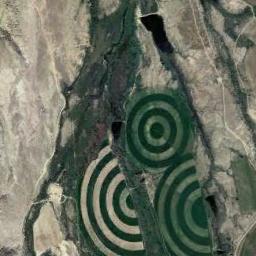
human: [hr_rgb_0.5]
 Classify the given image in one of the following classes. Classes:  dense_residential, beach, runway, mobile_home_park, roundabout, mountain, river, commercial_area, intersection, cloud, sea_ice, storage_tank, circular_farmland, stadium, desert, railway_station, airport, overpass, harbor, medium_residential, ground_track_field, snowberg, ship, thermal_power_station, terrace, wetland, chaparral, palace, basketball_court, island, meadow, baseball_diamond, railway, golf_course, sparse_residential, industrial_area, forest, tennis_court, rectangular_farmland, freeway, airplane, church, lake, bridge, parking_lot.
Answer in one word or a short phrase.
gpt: circular_farmland